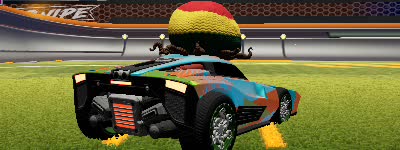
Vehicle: breakout